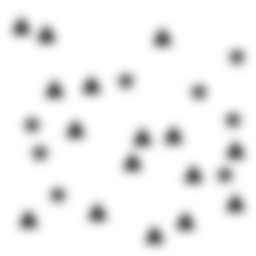
Squares: 0
Triangles: 16
Stars: 8
Total shapes: 24